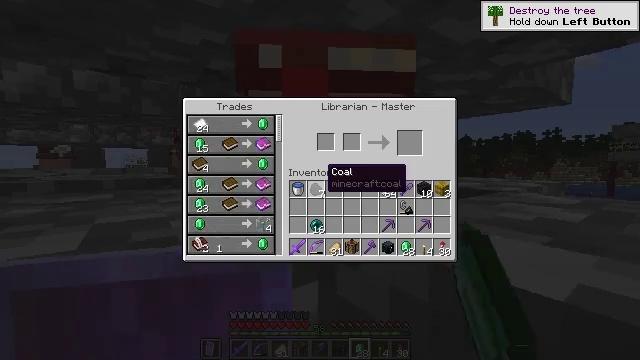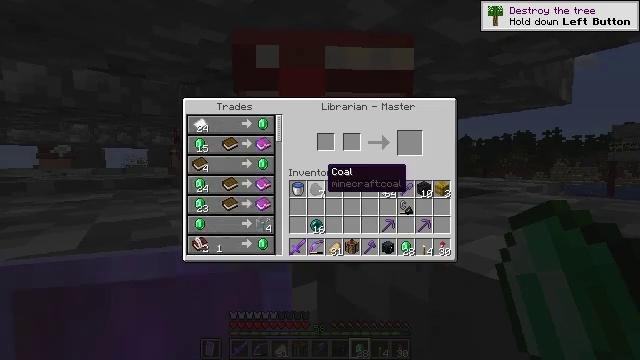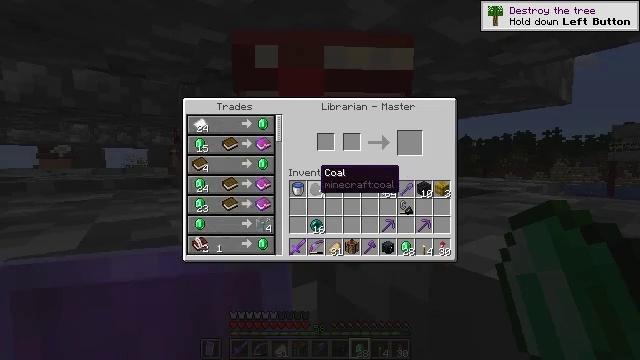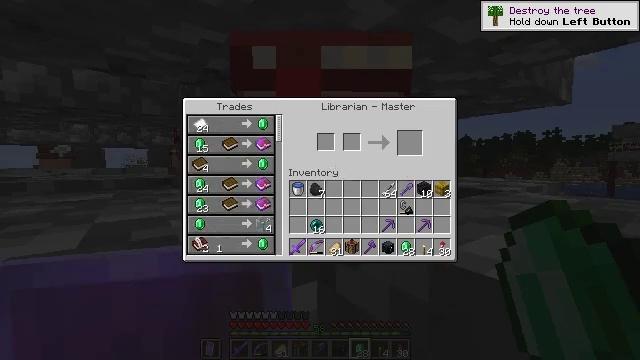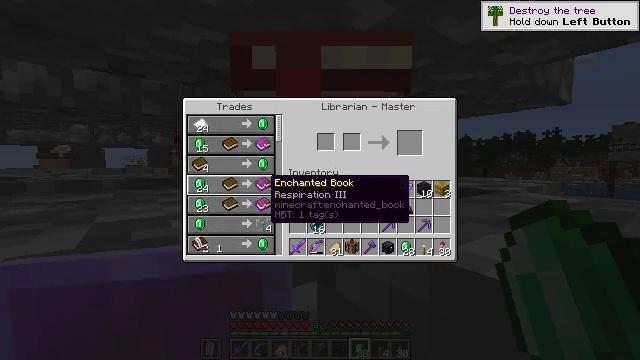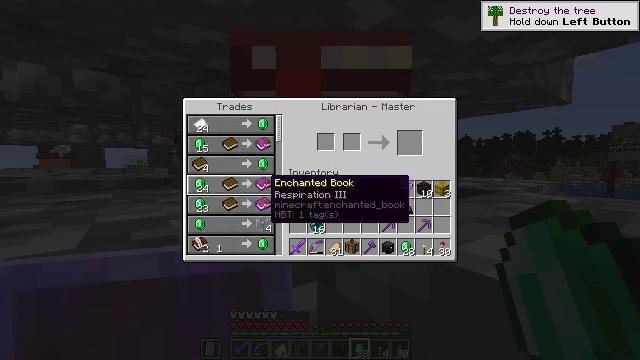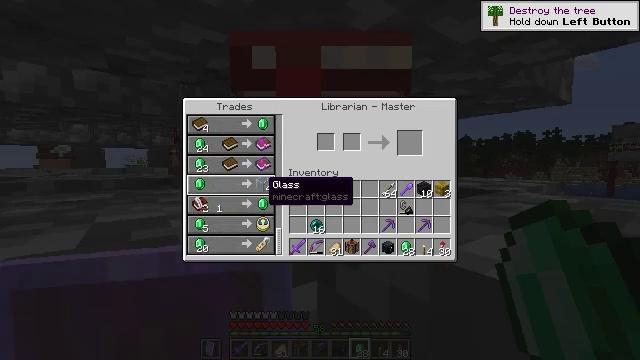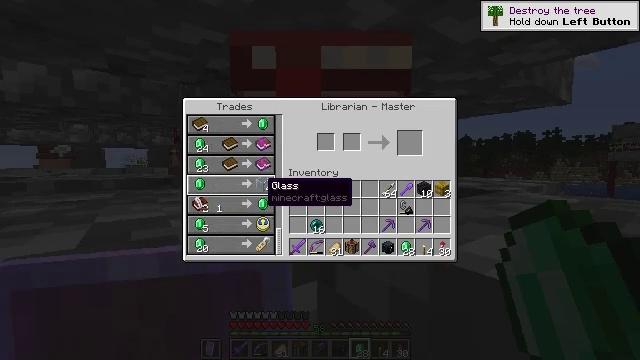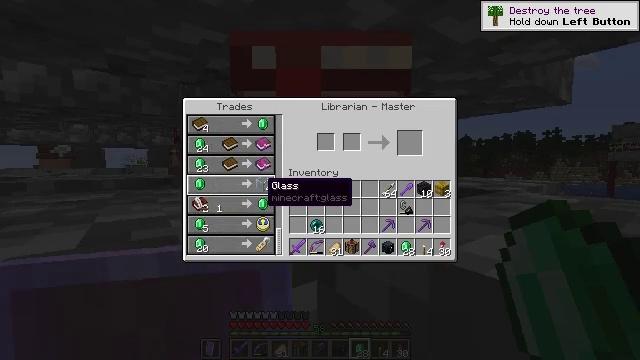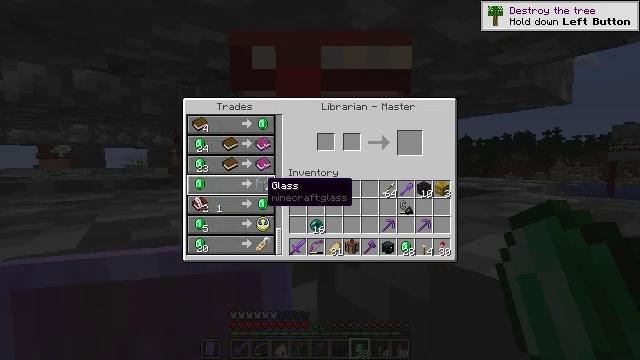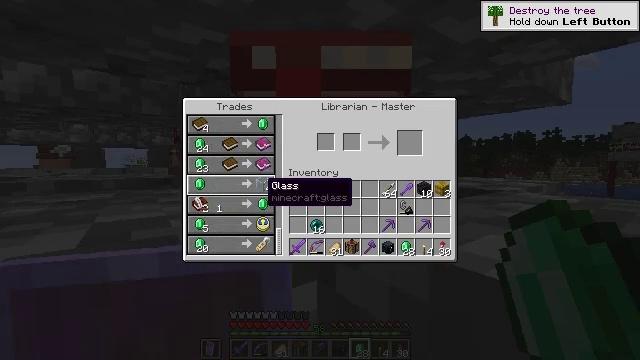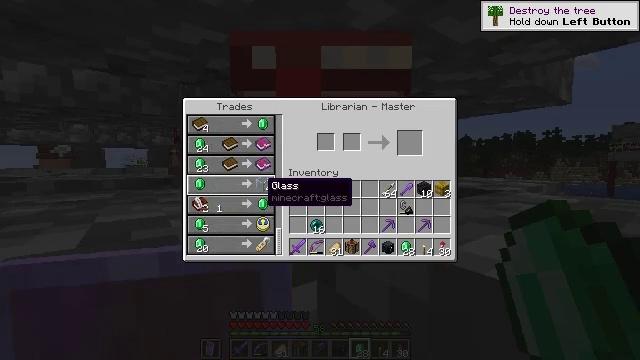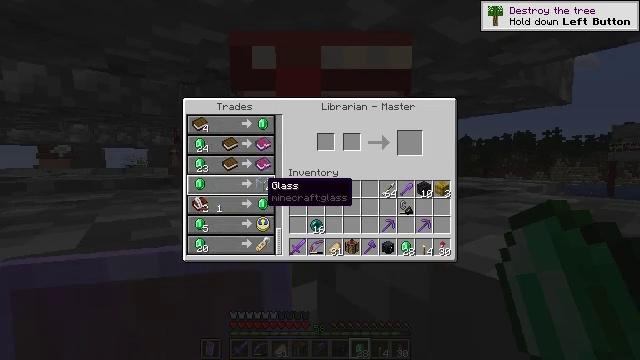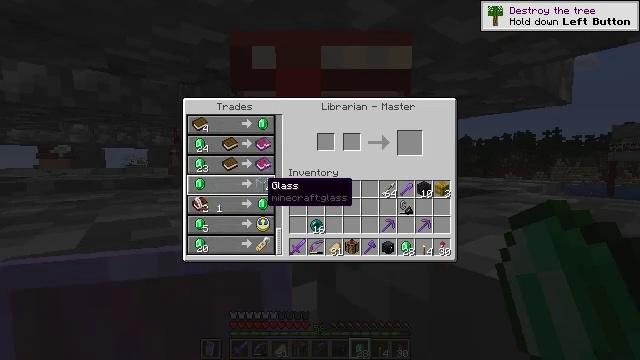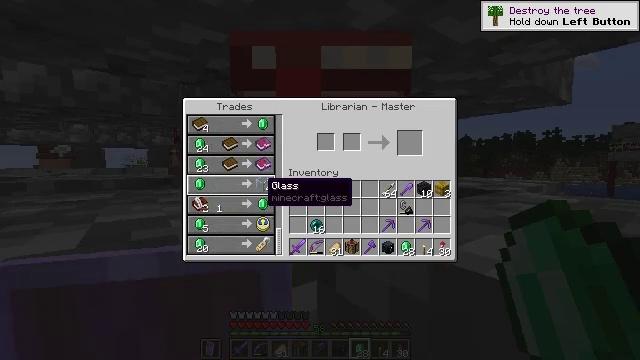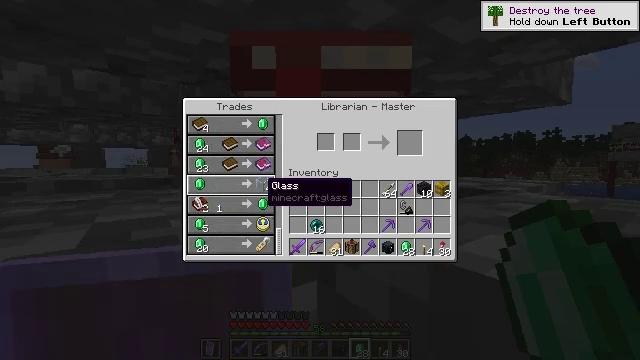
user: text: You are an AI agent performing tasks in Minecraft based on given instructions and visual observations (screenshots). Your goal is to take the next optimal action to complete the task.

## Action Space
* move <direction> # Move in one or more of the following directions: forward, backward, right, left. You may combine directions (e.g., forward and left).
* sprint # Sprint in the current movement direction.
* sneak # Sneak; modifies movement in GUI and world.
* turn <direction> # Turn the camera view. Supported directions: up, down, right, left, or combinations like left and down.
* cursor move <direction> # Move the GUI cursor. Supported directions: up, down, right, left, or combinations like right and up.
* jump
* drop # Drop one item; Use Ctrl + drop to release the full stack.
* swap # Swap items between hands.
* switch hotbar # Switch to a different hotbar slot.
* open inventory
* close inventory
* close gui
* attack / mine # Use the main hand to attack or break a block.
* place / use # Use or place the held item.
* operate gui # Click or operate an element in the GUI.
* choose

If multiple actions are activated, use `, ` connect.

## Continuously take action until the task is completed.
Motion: motion action
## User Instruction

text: Combine iron nuggets and a torch to create a lantern.
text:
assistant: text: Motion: no_op
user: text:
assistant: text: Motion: no_op
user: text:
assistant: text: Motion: turn left
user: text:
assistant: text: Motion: turn left
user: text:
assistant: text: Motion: no_op
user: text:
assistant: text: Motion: no_op
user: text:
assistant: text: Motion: no_op
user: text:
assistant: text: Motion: no_op
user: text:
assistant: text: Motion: no_op
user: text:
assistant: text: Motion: no_op
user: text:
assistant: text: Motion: no_op
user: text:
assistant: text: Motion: no_op
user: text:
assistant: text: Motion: no_op
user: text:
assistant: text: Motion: no_op
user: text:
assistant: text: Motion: no_op
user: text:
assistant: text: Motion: no_op
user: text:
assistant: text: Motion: no_op
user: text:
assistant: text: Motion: no_op
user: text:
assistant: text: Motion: turn left
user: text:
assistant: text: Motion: turn left and up
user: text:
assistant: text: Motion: turn left
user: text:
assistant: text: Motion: no_op
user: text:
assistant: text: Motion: turn left and down
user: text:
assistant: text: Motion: turn left and down
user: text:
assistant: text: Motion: no_op
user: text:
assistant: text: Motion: no_op
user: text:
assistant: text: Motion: move forward
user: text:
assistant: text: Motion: move forward and move left, turn left and down
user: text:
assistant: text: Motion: move forward and move left, turn left and down
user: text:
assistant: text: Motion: move forward and move left